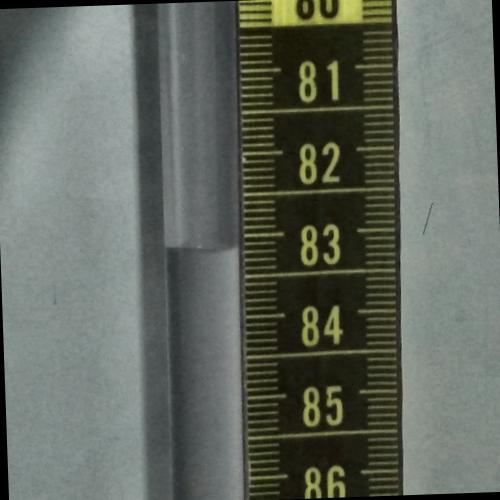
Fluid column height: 83.1 cm